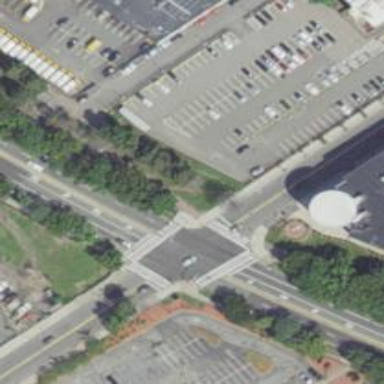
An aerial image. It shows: Marked crossing with pedestrian island.